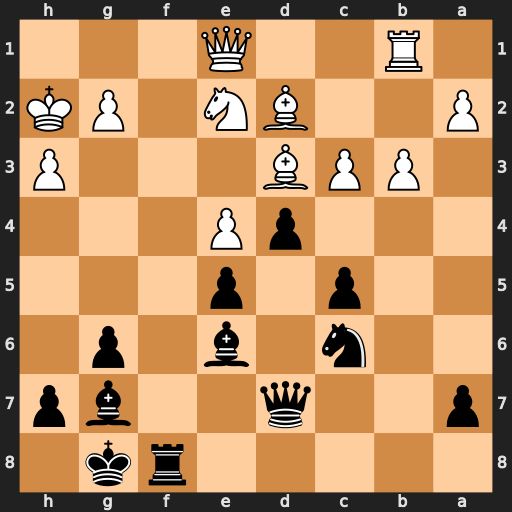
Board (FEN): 5rk1/p2q2bp/2n1b1p1/2p1p3/3pP3/1PPB3P/P2BN1PK/1R2Q3
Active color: b
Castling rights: -
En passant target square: -
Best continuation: dxc3 Nxc3 Qxd3